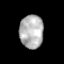
Tissue: prostate
Cell type: T cells
Senescence score: 0.3464
Nuclear area (px): 773
Mean DAPI intensity: 180.617